Question: Hi I am new to this world.
I am making my own application with spring jpa hibernate.
I have an entity class. It works generally but it duplicates attributes.
My code look like this:
'''
import java.util.Date;
import javax.persistence.Column;
import javax.persistence.Entity;
import javax.persistence.GeneratedValue;
import javax.persistence.Id;
import javax.persistence.JoinColumn;
import javax.persistence.ManyToOne;
import javax.validation.constraints.NotNull;
@Entity
public class Event {
@Id
@GeneratedValue
private Integer id;
public Integer getId() {
return id;
}
@Column(nullable = false)
public void setId(Integer id) {
this.id = id;
}
/*------------------------------ title ------------------------*/
private String title;
@Column(nullable = false)
public String getTitle() {
return title;
}
@Column(nullable = false)
public void setTitle(String title) {
this.title = title;
}
/* [Note] I have two extra ids : event_id, eventId
- so these are not the case of the duplication. */
/*------------------- event_id -----------------------------*/
private String event_id;
public String getEvent_id() {
return event_id;
}
public void setEvent_id(String event_id) {
this.event_id = event_id;
}
/*-------------- eventId -------------------------------------*/
@Column(unique = true)
private String eventId;
public String getEventId() {
return eventId;
}
public void setEventId(String eventId) {
this.eventId = eventId;
}
/*------------------------------ publishedDate ------------------------------------------*/
private String publishedDate;
public String getPublishedDate() {
return publishedDate;
}
@Column(nullable = false)
public void setPublishedDate(String publishedDate) {
this.publishedDate = publishedDate;
}
/*--------------------------------- endTime -----------------------------------*/
private String endTime;
public String getEndTime() {
return endTime;
}
@Column(nullable = false)
public void setEndTime(String endTime) {
this.endTime = endTime;
}
/*-------------------------------- user ------------------------------------------*/
@ManyToOne
@JoinColumn(name="user_id")
private User user;
public User getUser() {
return user;
}
@Column(nullable = false)
public void setUser(User user) {
this.user = user;
}
'''
Then when I check JPA diagram, it has duplication of several attributes.
I added my JPA diagram image(the red parts are duplicated)

This is my very first application with java programming.
so please understand, even I read documentation of the spring jpa,
It is difficult to figure out what exactly I did wrong in the code.
Any ideas? Thanks in advance.
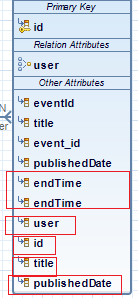
Answer: The problem is that JPA expects either field level annotations or accessor (getters/setters) annotations. However you are using both, which basically isn't allowed. Remove all he annotations from the accessors and only put them on the fields.
Small hint on Java programming (styling) put your fields on top of the classes instead of between the accessors.
'''
@Entity
public class Event {
@Id
@GeneratedValue
private Integer id;
@Column(unique = true)
private String eventId;
private String event_id;
@Column(nullable = false)
private String title;
@Column(nullable = false)
private String publishedDate;
@Column(nullable = false)
private String endTime;
@ManyToOne
@JoinColumn(name="user_id")
@Column(nullable = false)
private User user;
// Getters / Setters omitted
}
'''
Remove the annotations from the accessors, also do you really want to set the 'id'? I would expect not, so you might want to remove the 'setId' method.